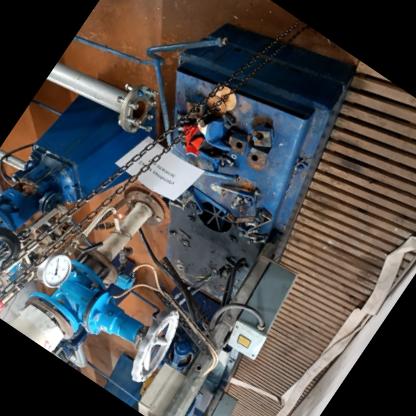
Klasa: inne